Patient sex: F
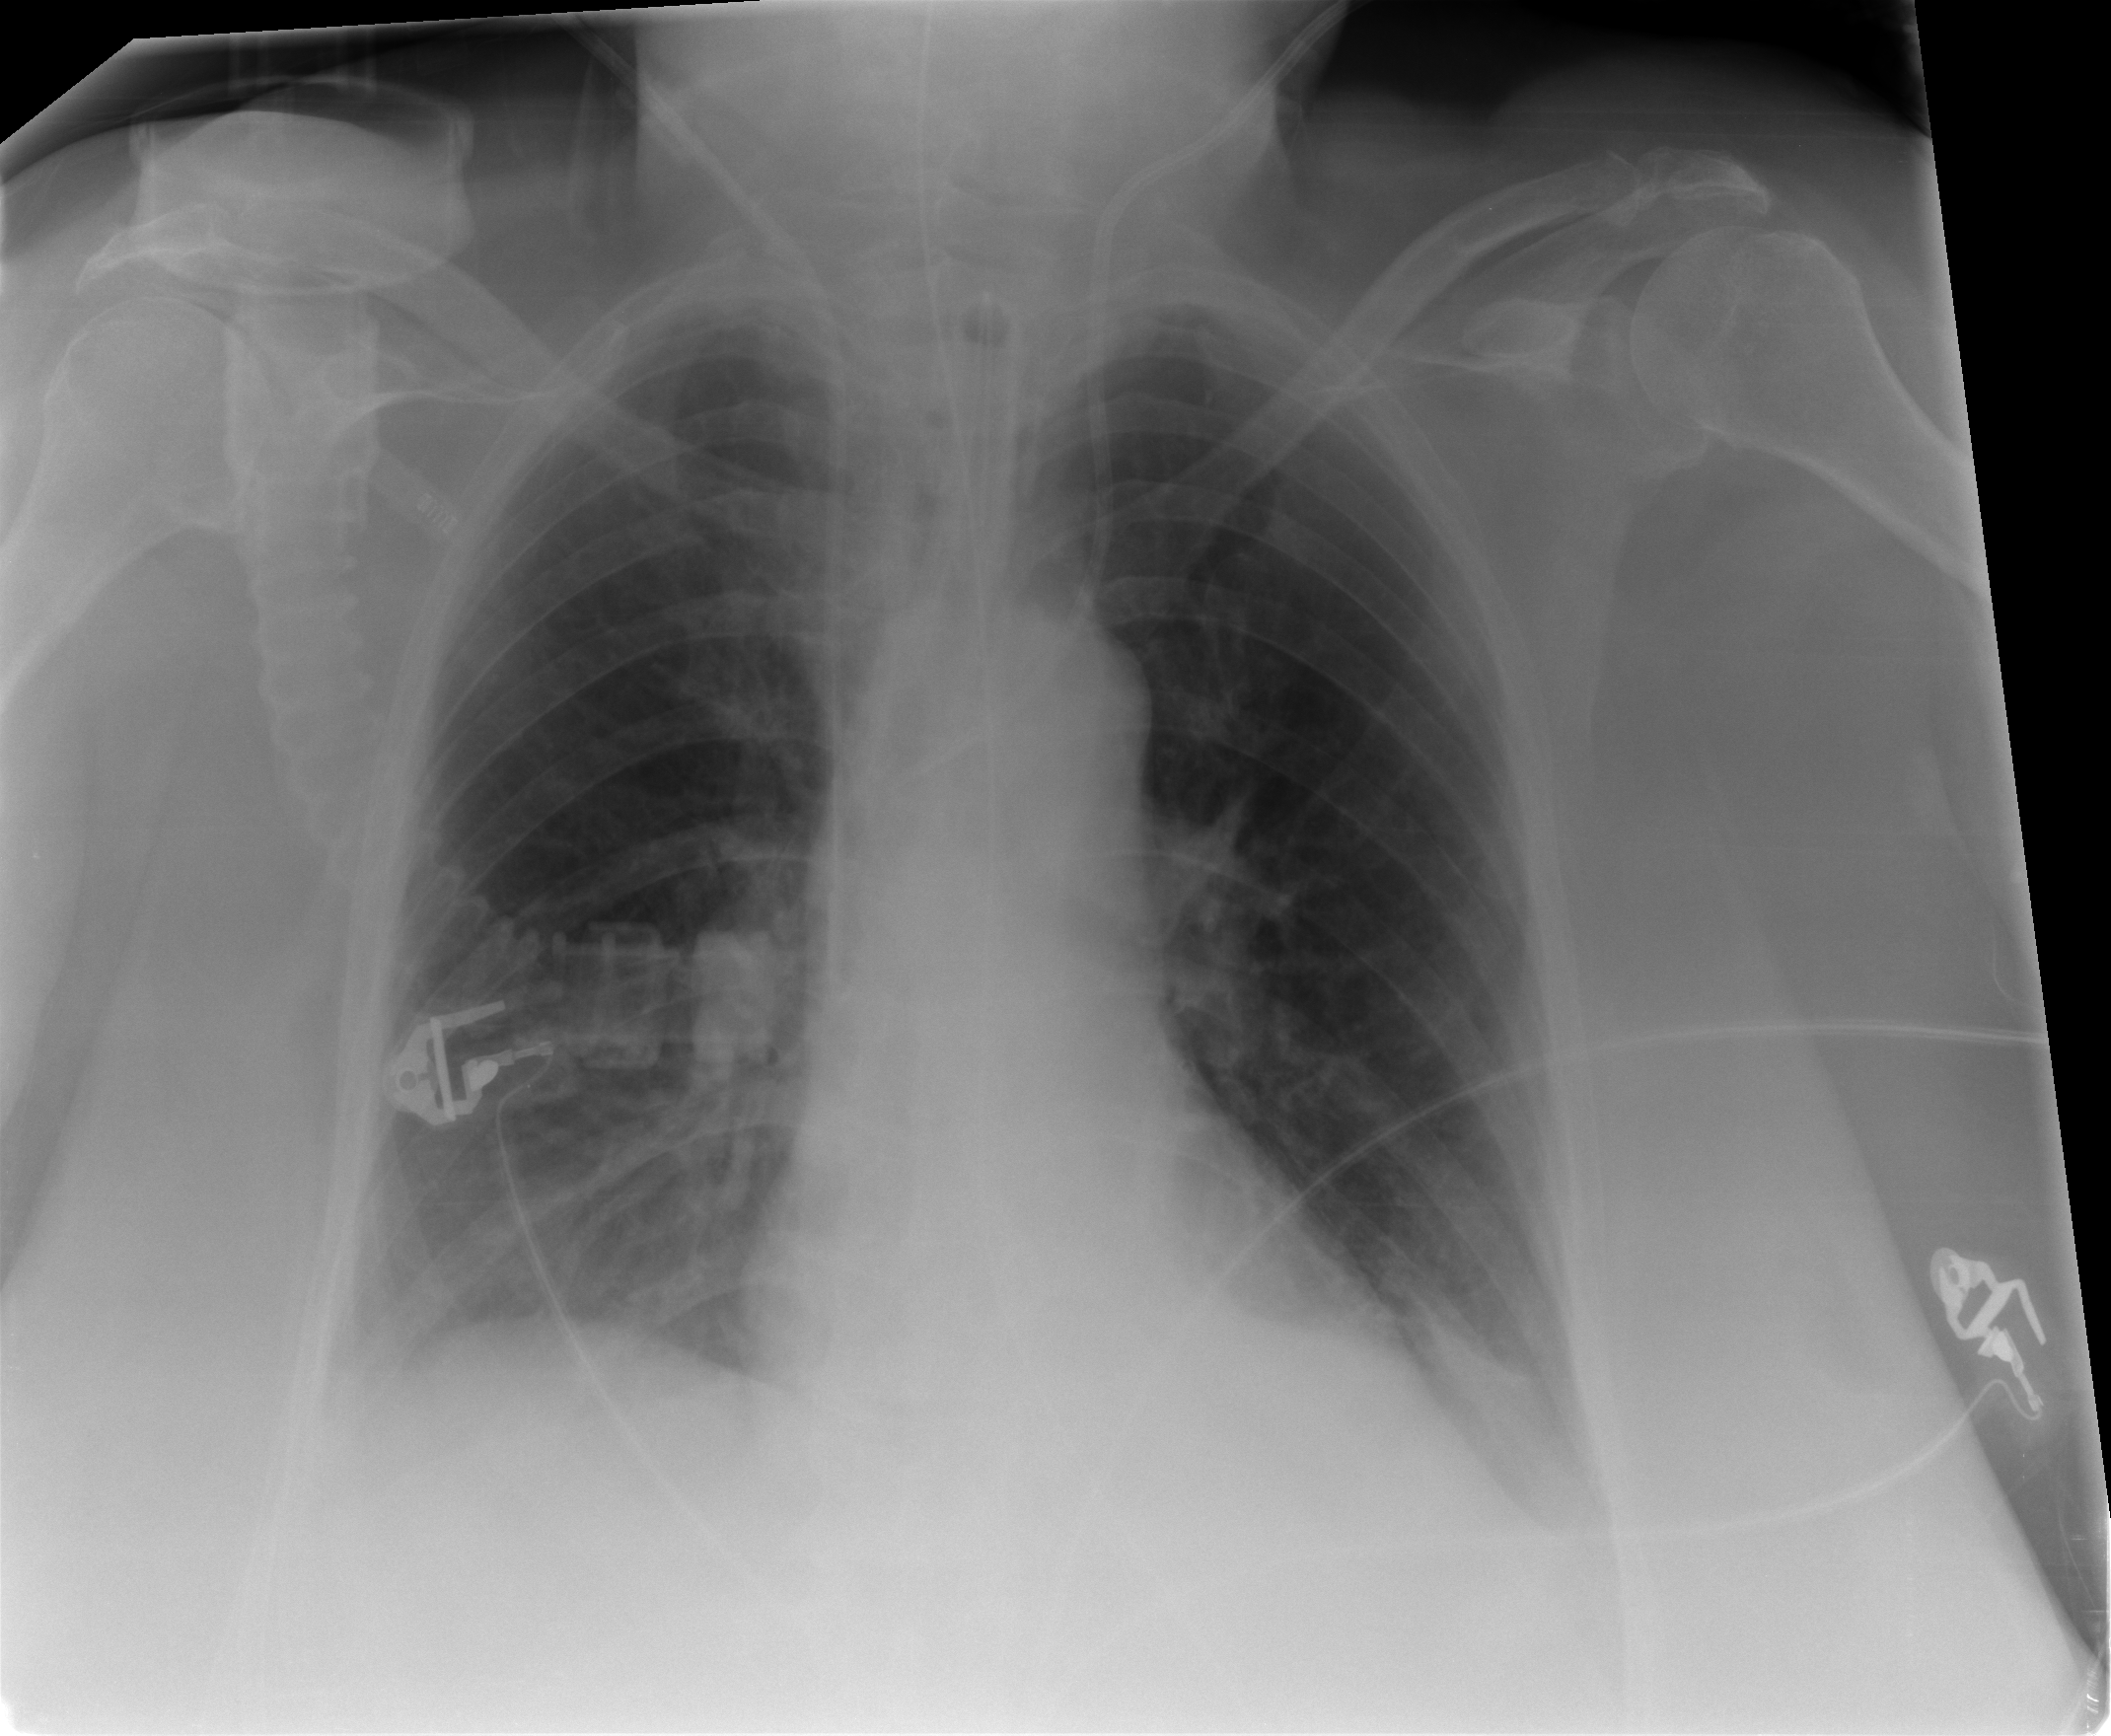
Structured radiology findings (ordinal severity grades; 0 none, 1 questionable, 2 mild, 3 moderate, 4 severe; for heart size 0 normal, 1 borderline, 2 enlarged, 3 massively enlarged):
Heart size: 0
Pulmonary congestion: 0
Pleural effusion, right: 1
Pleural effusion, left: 1
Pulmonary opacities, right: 1
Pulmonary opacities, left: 0
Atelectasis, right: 1
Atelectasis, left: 2